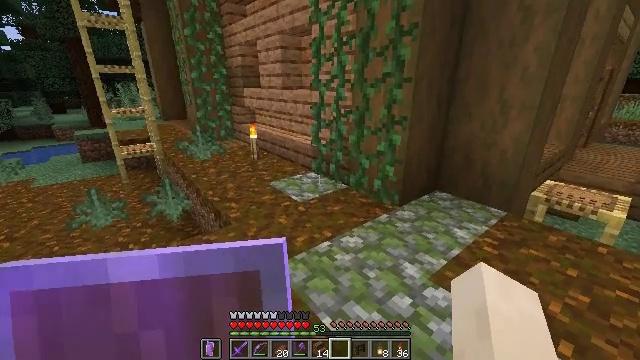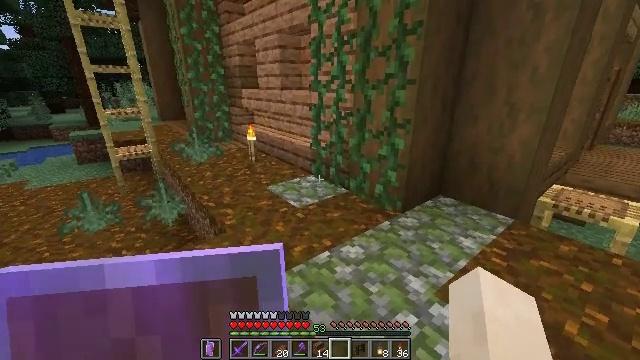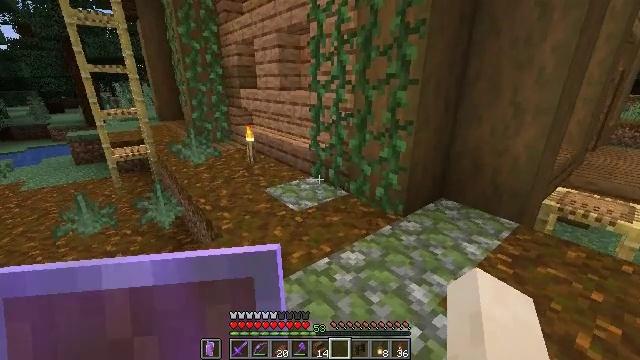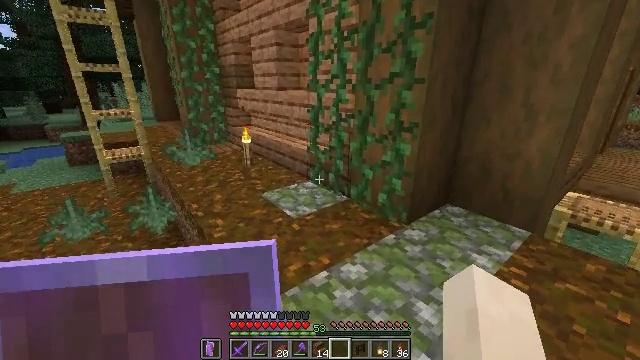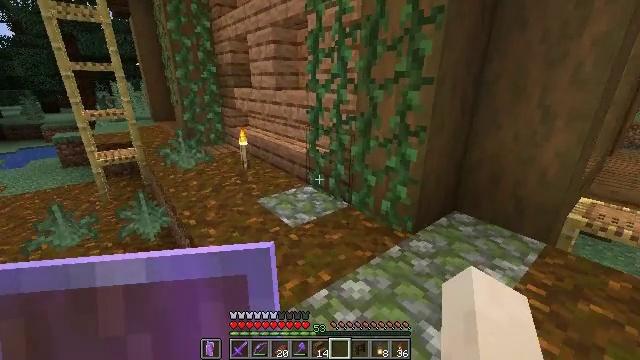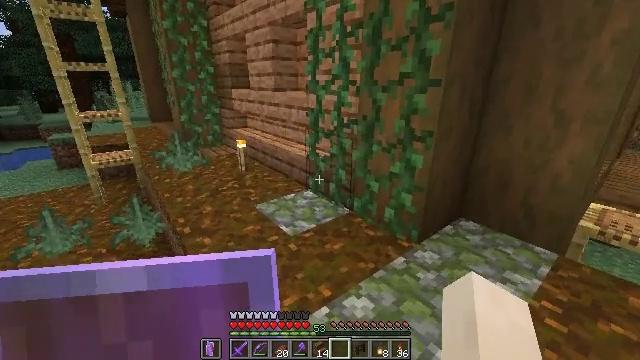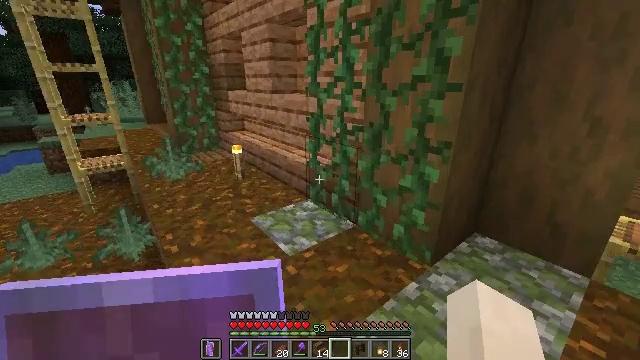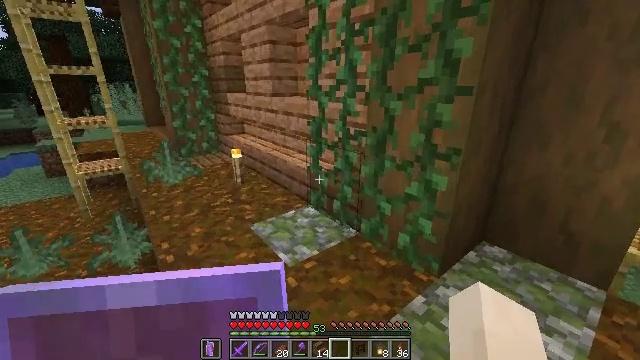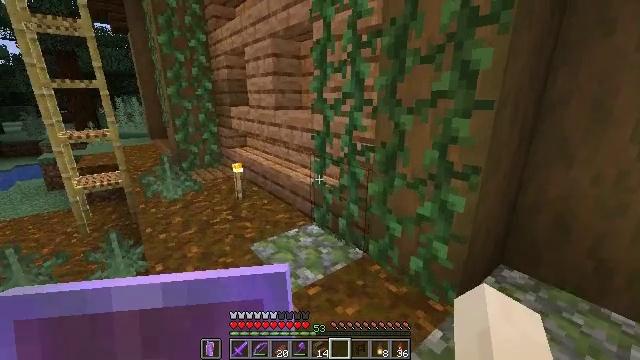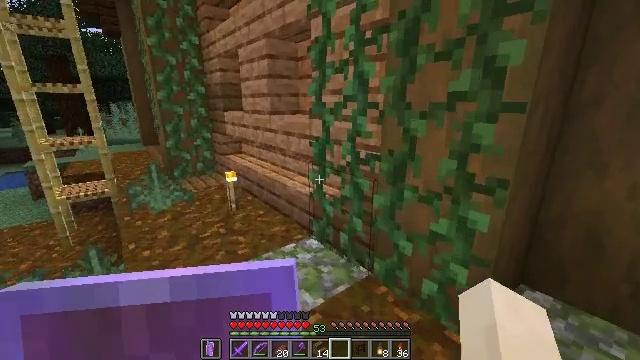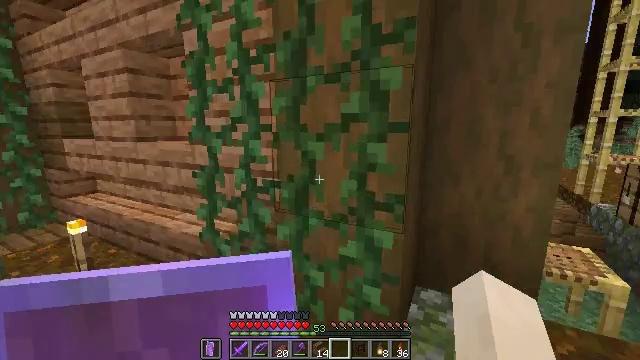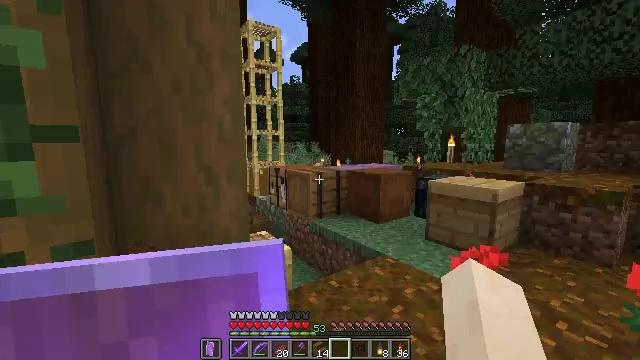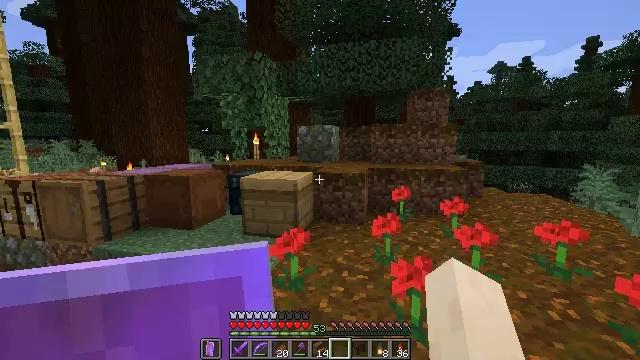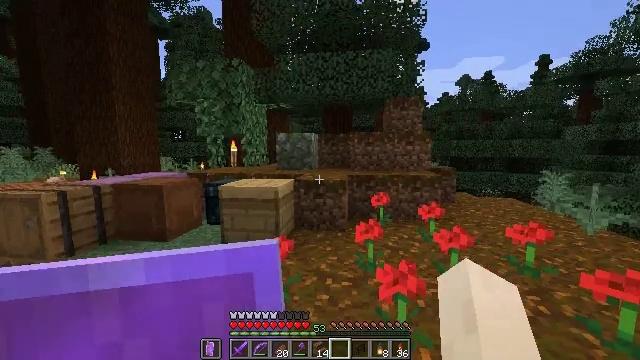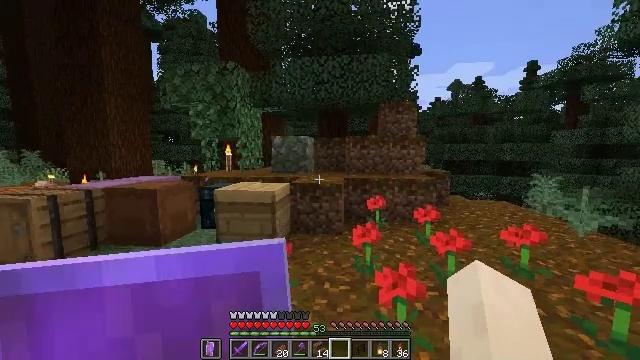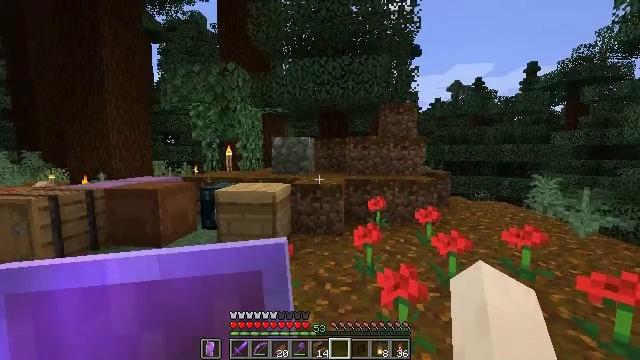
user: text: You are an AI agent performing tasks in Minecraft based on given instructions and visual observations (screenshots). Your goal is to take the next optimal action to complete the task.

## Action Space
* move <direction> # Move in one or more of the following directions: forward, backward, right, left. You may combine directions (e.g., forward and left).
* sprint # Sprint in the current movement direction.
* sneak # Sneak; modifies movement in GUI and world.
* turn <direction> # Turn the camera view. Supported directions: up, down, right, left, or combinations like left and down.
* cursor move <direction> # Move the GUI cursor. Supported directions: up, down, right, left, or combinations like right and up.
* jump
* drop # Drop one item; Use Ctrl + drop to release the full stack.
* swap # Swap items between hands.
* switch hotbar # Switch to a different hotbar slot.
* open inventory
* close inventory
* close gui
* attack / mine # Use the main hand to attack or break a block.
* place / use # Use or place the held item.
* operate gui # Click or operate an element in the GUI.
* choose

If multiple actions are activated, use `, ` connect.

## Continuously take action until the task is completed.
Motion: motion action
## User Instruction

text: Break the vines.
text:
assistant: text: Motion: move forward
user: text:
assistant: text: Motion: move forward
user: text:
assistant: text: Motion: move forward
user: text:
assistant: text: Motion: move forward
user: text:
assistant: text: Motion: move forward
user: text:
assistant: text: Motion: move forward
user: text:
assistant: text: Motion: move forward
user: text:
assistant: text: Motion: move forward, turn up
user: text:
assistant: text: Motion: move forward
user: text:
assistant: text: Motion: move forward, turn right and up
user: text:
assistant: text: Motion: move forward, turn right and up
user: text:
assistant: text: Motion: turn right
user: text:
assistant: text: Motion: turn right and up
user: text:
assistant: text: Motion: turn right
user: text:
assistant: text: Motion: no_op
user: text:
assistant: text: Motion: no_op
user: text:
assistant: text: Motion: turn left
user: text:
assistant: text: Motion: no_op
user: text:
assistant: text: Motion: move forward
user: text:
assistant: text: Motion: move forward
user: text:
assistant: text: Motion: move forward
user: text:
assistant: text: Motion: move forward
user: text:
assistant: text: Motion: move forward
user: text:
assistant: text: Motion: move forward
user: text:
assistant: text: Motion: move forward
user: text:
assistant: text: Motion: move forward
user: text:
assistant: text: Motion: move forward
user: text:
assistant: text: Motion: move forward
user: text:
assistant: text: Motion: move forward
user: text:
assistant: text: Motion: move forward